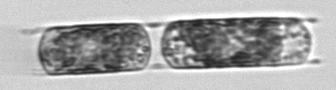
Label: Hemiaulus